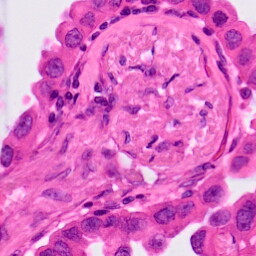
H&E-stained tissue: Lung